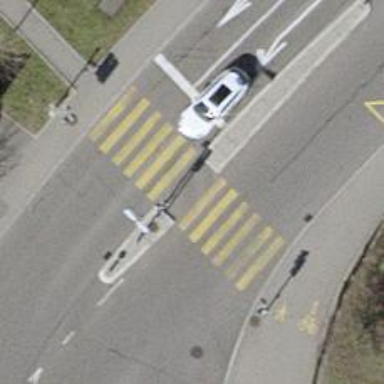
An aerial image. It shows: Zebra crossing with traffic signals and pedestrian island.